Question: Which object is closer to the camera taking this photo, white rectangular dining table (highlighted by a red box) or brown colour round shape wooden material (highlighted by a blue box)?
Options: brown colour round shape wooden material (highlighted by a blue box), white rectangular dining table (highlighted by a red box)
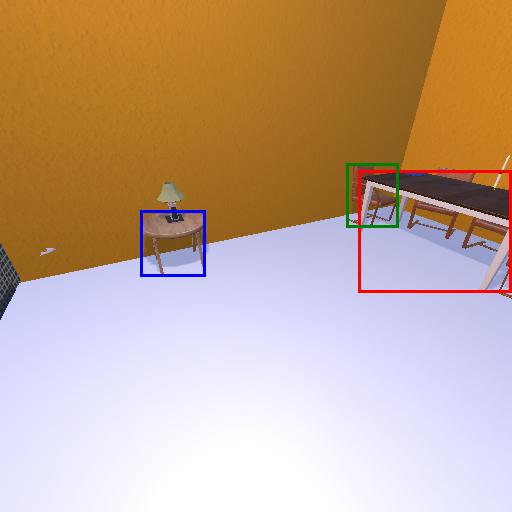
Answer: brown colour round shape wooden material (highlighted by a blue box)